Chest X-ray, PA view. Patient: 61 years old, sex M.
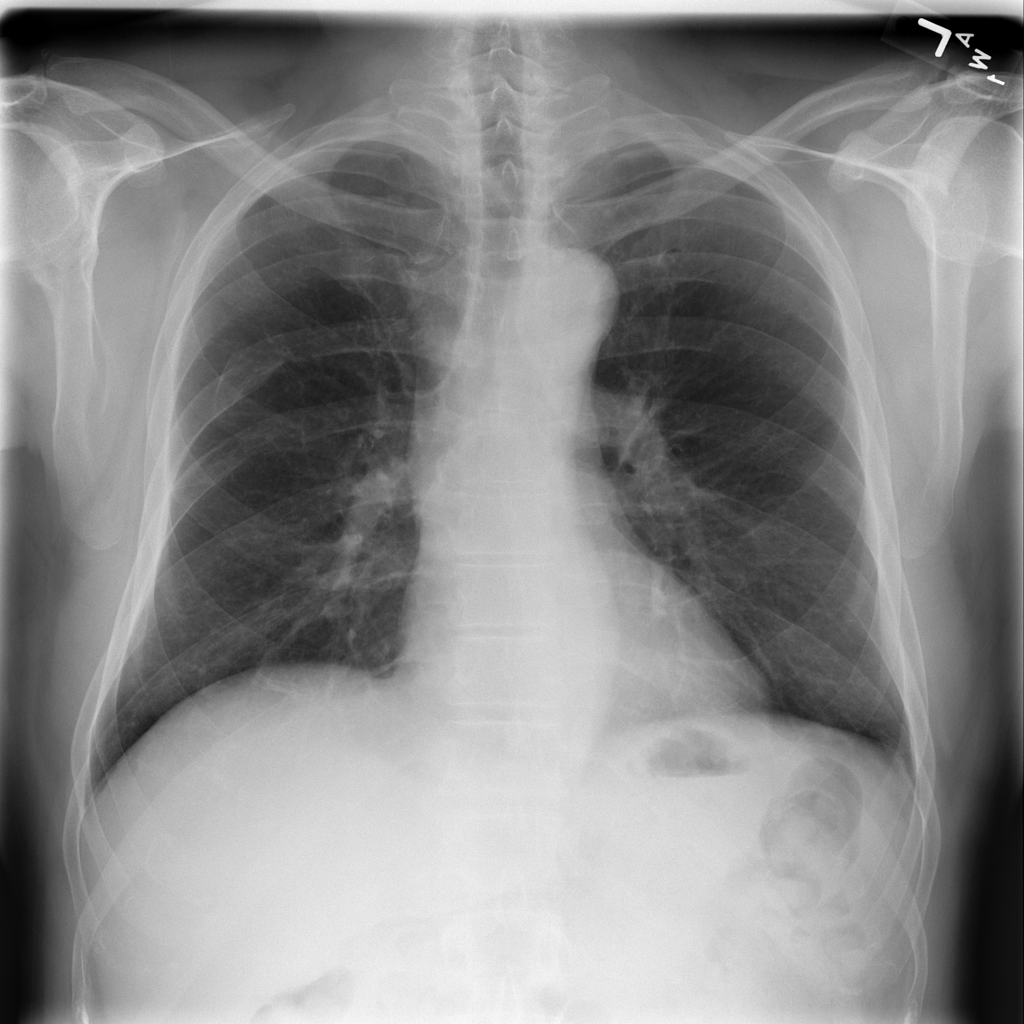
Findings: No Finding